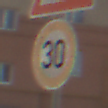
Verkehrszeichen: Geschwindigkeit30
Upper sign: Gefahrenstelle
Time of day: MorningAfternoon
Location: Outdoor (Urban)
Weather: PartlyCloudy
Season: NotSpecified
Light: Natural